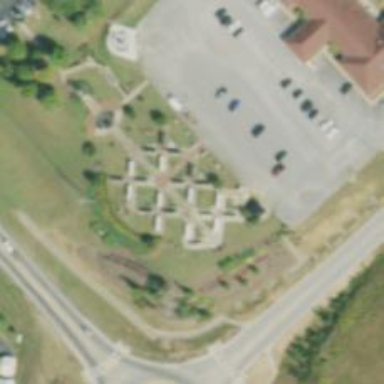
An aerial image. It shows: Memorial site with historic significance.